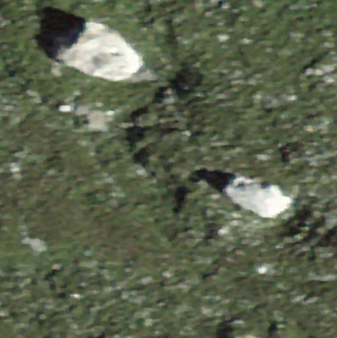
Label: bouldering_area